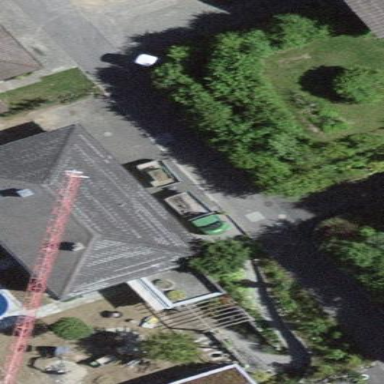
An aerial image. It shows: Residential building.